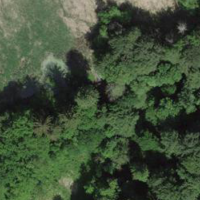
EUNIS habitat code: 44
Species observed at this site:
Cirsium arvense